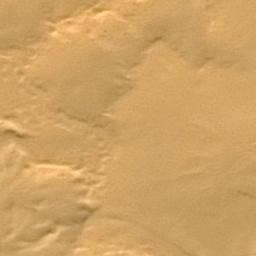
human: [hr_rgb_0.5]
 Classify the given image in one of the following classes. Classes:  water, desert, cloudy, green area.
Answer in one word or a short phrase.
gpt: desert